Field crop: tomato
Growth stage: 1
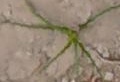
Species: cyperus